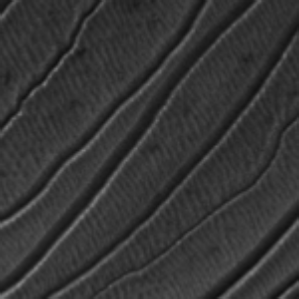
Label: frost